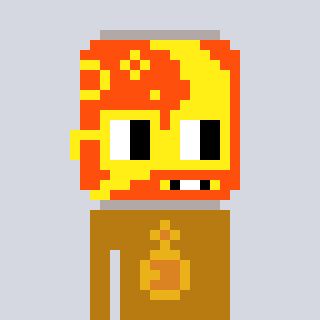
a pixel art character with square yellow glasses, a pop-shaped head and a gold-colored body on a cool background